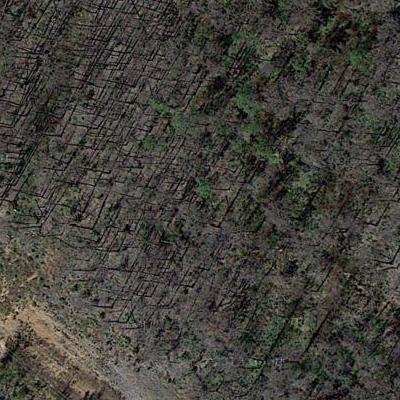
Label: eForest